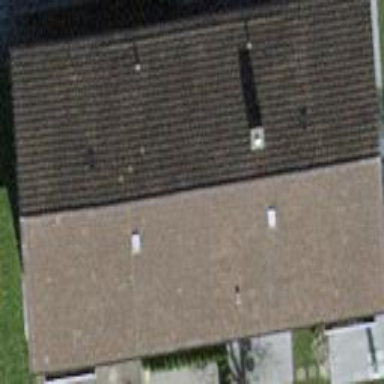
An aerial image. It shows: Building with tiled roof.